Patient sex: F
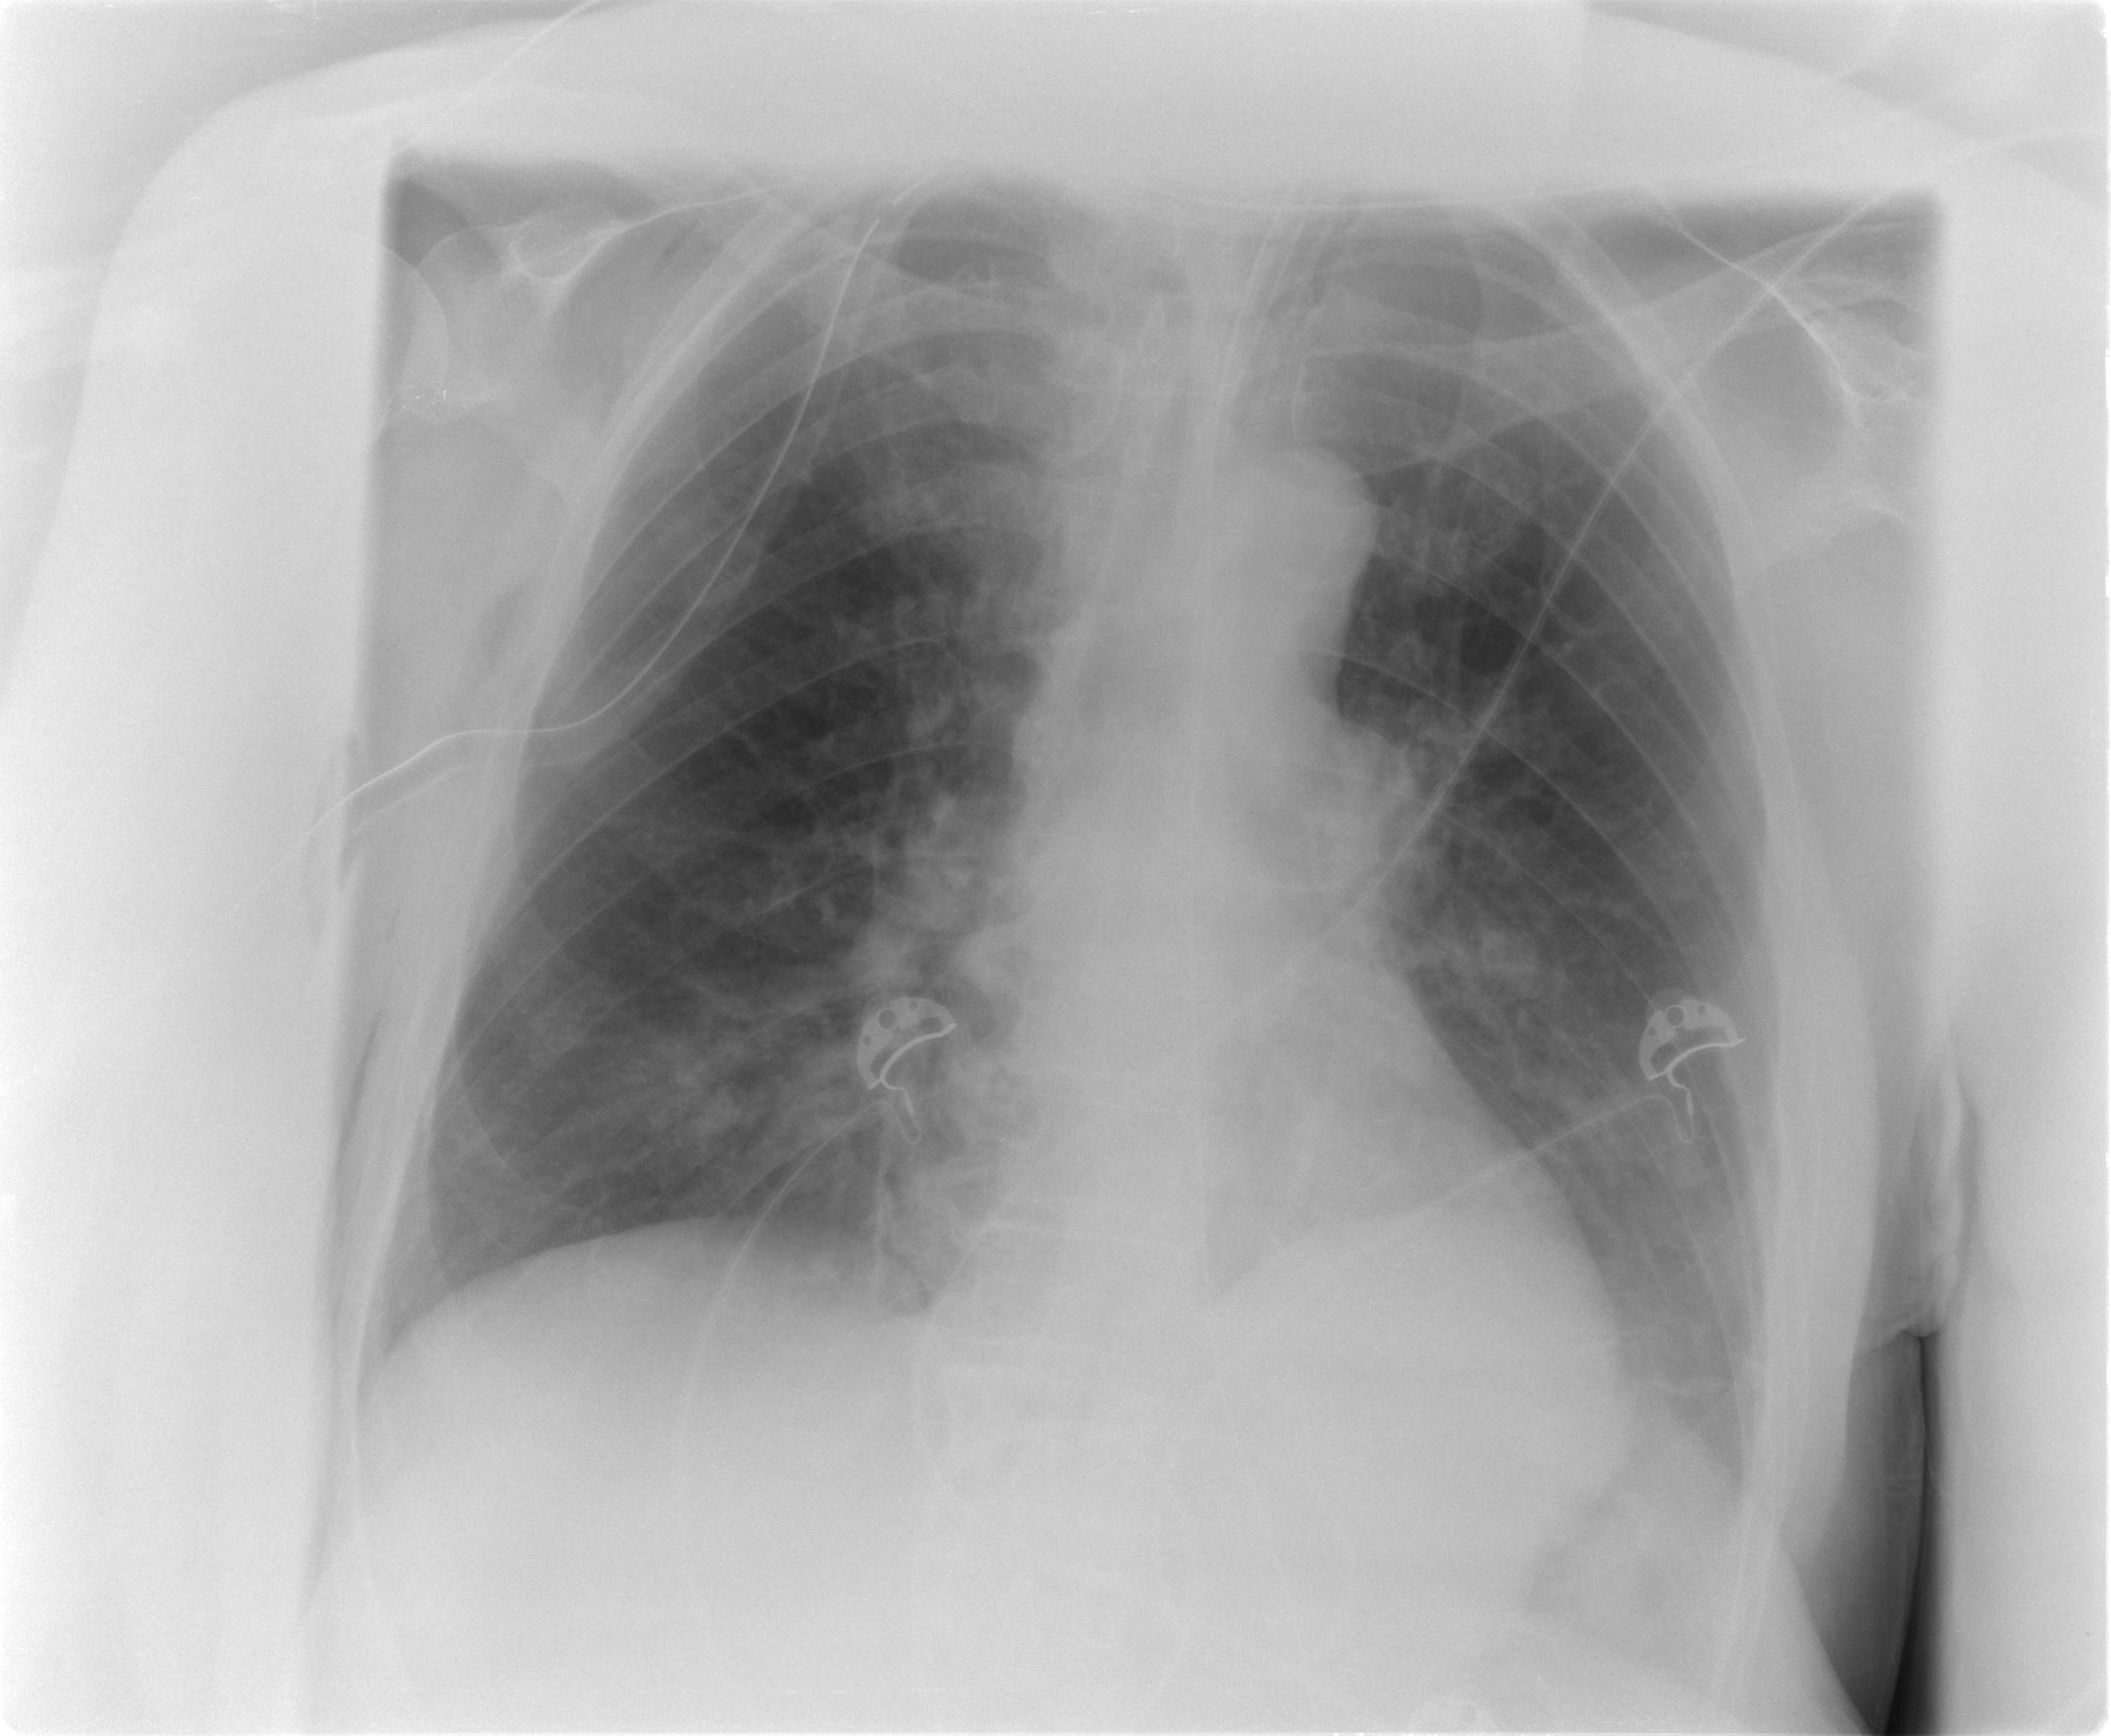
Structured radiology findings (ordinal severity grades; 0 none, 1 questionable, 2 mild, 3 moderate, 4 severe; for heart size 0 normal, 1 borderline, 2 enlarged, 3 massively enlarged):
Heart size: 0
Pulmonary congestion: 0
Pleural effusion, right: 0
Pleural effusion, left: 0
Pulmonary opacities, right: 0
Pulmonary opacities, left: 0
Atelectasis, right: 1
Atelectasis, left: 0